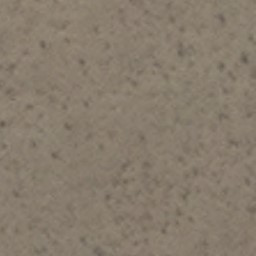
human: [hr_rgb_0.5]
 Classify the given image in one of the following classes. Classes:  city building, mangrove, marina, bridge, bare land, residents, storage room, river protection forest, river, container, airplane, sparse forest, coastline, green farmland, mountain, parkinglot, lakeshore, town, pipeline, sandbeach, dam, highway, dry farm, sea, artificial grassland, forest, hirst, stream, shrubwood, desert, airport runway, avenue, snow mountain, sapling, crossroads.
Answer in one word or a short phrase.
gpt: bare land